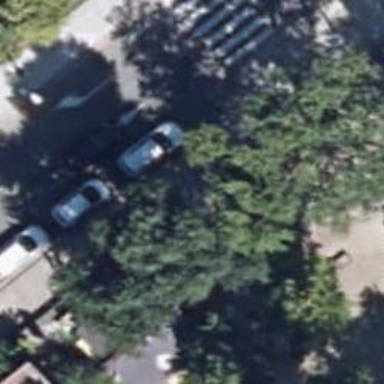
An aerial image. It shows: Taxi stand.